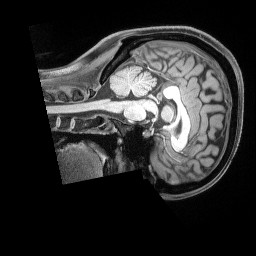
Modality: T1w
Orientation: sagittal
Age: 26
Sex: female
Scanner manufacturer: siemens
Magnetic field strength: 3 T
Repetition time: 2.17 s
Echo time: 0.00169 s